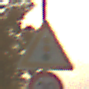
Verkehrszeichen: Lichtzeichenanlage
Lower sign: Geschwindigkeit20
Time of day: SunriseSunset
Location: Outdoor (Nature)
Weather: PartlyCloudy
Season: NotSpecified
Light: Natural